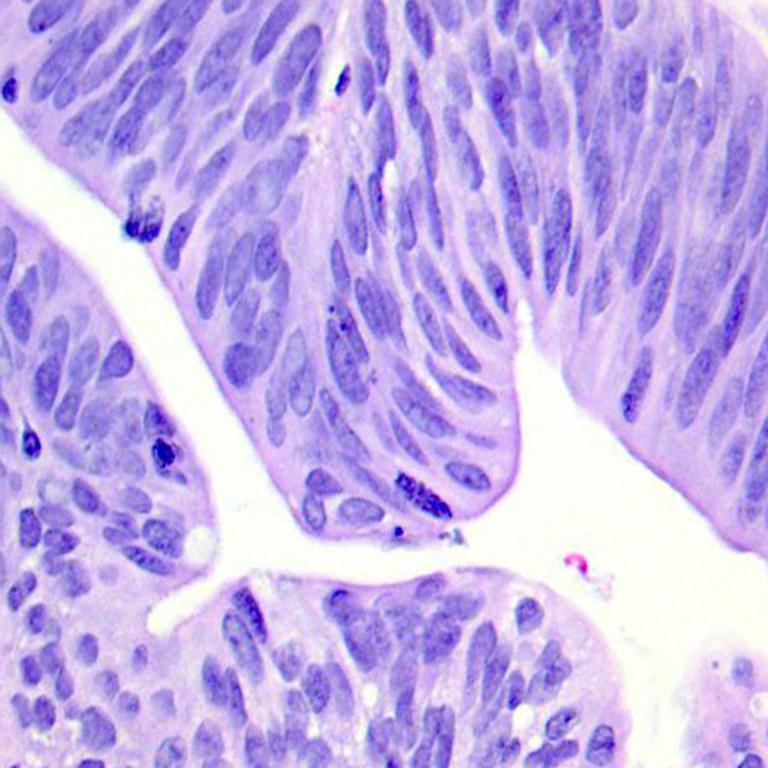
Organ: colon
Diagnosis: adenocarcinomas